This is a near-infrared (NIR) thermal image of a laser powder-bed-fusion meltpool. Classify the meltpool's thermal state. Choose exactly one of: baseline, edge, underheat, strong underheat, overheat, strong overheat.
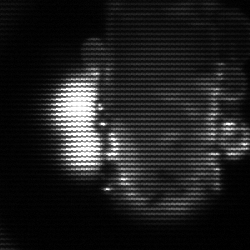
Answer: strong underheat